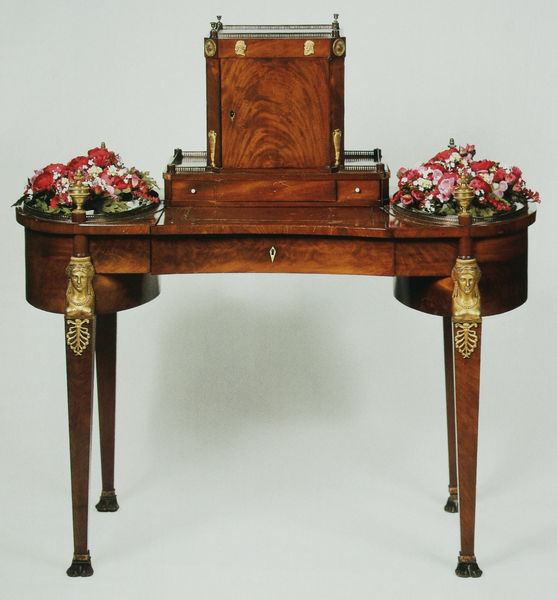
Titel: Schreibtisch mit Blumenständern ("Bureau-Jardinière")
Künstler: Heinrich Gambs
Standort: St. Petersburg
Institution: Schloss Pawlowsk
Schlagwörter: blätter, fuß, kopf, schatten, frauen, grün, blumen, braun, frankreich, holz, köpfe, schmuck, tisch, tür, weiss, blüte, blüten, rot, schloss, fächer, ornament, barock, möbel, tischbein, gold, klassizismus, blatt, pflanzen, rosa, rund, beine, bein, füße, kommode, schreibtisch, fläche, klein, türe, figuren, jugendstil, schmal, ornamente, verzierung, schublade, metall, bronze, platte, gesteck, strauß, foto, fotografie, holztisch, vier, arrangement, messing, tischbeine, kupfer, kasten, schlüssellöcher, schubladen, frisiertisch, schminktisch, anrichte, maserung, rosette, mobiliar, schlüssel, beschlag, sekretär, büsten, empire, gebinde, applikation, kunsthandwerk, art deco, lackiert, furnier, mahagoni, möbelstück, schrein, kästchen, beschläge, lade, nussbaum, mahagonni, schlüsselloch, verschlossen, wurzelholz, empirestil, aufsatz, sphinx, klassizistisch, aufbau, masken, grotesken, palmette, louis, gestecke, blattornament, beschlagwerk, kunsttischlerei, >frauenbüsten, arrengement, louis xiv, luis xiv, messingfiguren, protomen, tatzenfüße, tissch, toilettentisch, schribtisch, 18. jahrhundert, damentisch